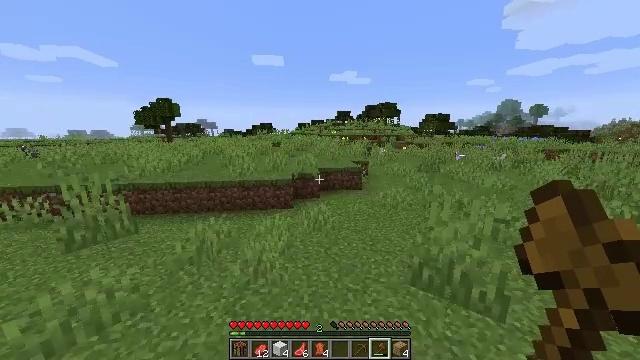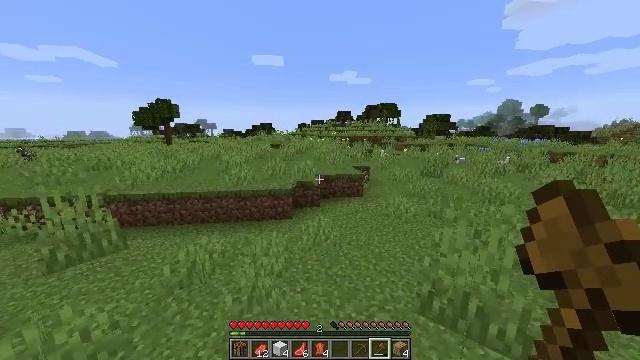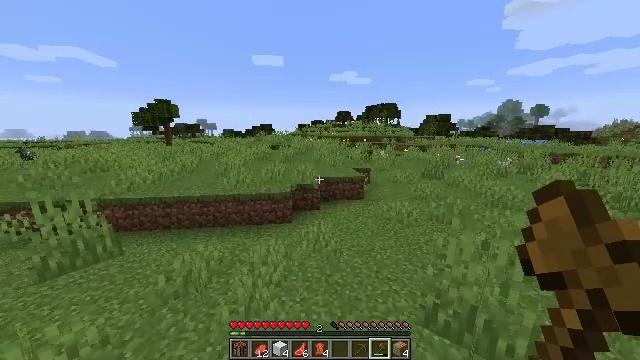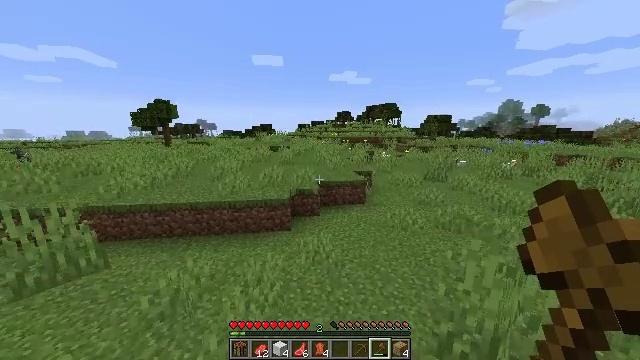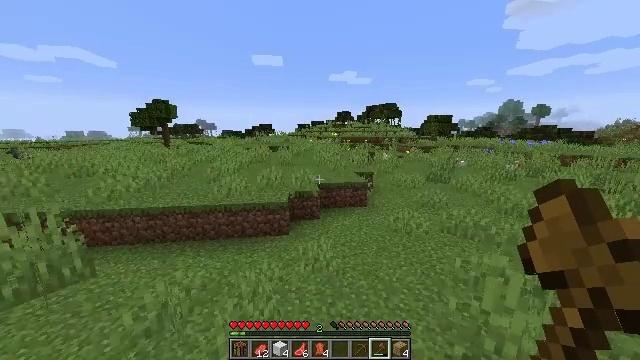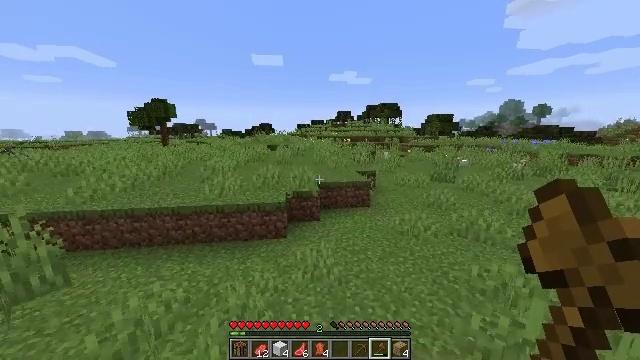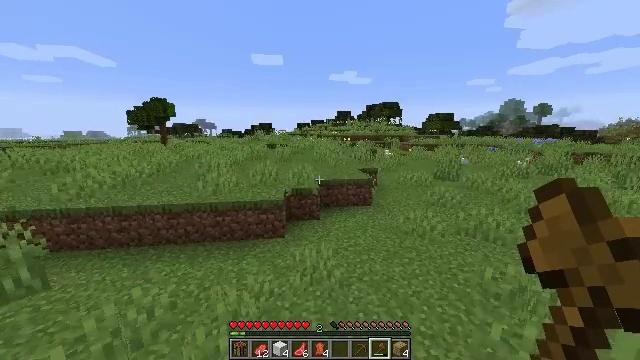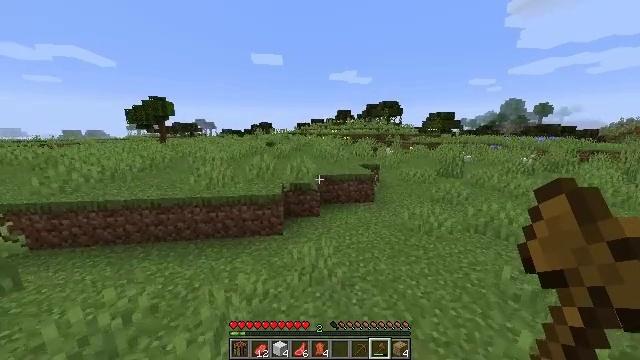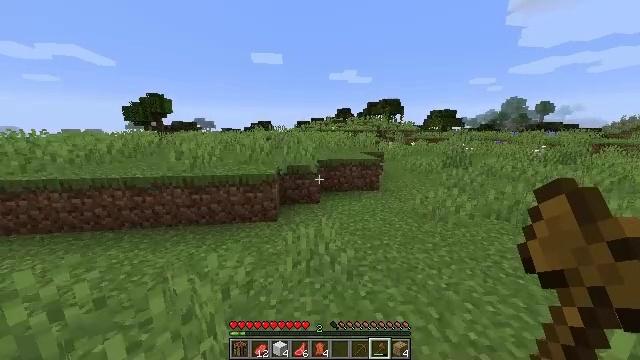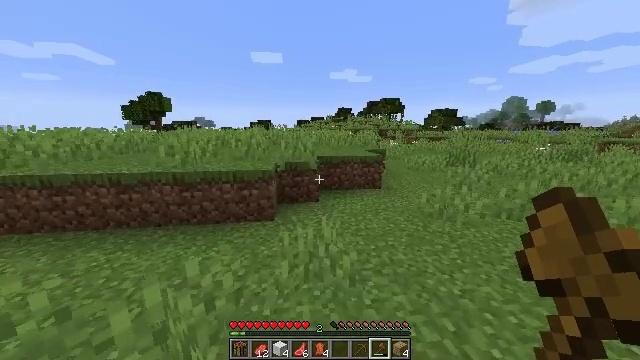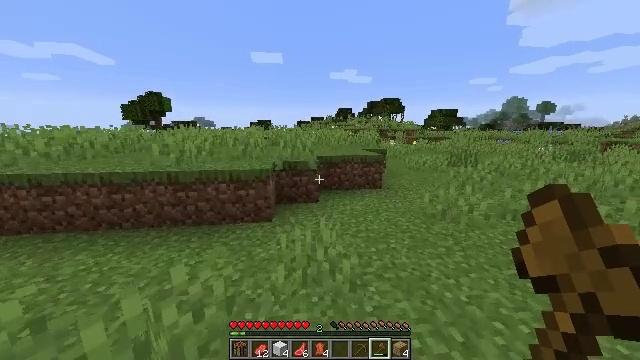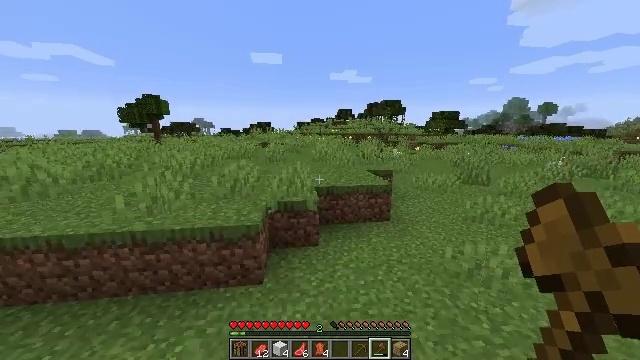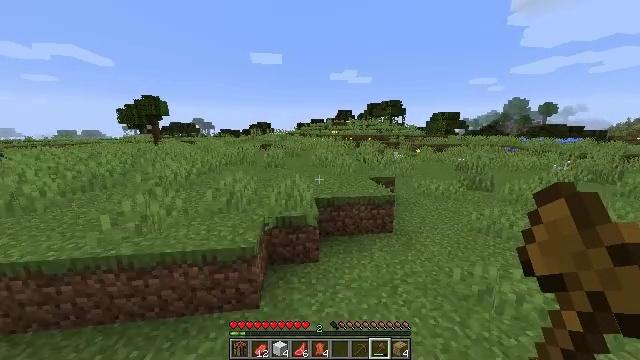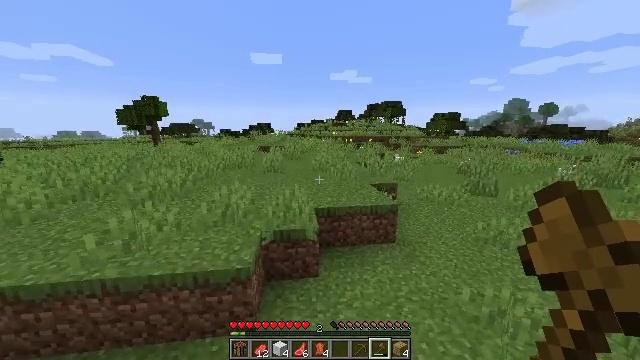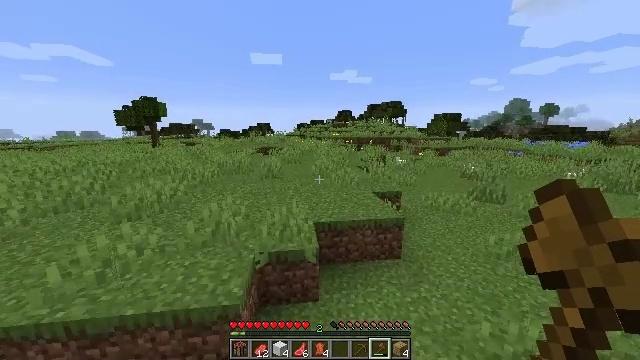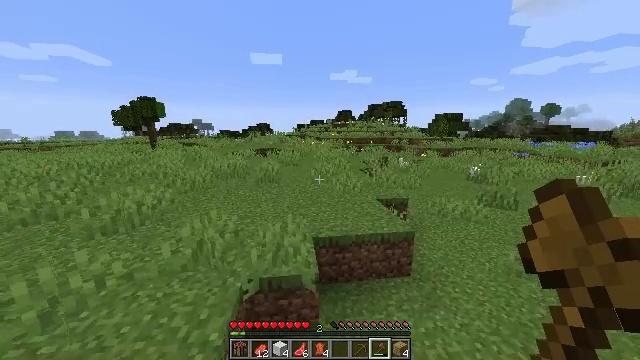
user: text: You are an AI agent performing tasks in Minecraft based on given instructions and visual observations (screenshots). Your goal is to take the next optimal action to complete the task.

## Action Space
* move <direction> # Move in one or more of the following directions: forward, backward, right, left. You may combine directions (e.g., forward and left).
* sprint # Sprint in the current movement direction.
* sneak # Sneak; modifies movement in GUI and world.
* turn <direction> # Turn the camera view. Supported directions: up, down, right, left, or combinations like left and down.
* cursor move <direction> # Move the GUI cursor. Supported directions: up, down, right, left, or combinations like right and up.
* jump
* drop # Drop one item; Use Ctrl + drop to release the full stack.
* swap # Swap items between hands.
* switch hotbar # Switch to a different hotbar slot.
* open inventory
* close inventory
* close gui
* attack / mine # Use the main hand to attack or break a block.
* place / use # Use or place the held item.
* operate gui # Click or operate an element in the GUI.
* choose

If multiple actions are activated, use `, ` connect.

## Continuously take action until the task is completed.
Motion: motion action
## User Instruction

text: Pick up the cornflower in the field.
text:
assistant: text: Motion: move forward, sprint, jump
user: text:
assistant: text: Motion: move forward, sprint, jump
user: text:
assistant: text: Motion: move forward, sprint, jump
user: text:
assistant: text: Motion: move forward, sprint, jump
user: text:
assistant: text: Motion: move forward, sprint, jump
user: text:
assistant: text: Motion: move forward, sprint, jump
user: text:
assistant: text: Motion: move forward, sprint, jump
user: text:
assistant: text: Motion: move forward, sprint, jump
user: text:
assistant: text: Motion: move forward, sprint, jump
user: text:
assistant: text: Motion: move forward, sprint, jump
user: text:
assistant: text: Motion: move forward, sprint, jump
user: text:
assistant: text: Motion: move forward, sprint, jump
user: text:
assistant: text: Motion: move forward, sprint, jump
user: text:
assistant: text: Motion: move forward, sprint, jump
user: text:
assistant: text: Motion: move forward, sprint, jump
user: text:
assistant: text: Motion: move forward, sprint, jump
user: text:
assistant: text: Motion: move forward, sprint, jump
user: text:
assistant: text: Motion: move forward, sprint, jump
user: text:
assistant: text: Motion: move forward, sprint, jump
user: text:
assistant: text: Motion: move forward, sprint, jump
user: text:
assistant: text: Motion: move forward, sprint, jump
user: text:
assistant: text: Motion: move forward, sprint, jump
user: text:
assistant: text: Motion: move forward, sprint, jump
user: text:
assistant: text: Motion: move forward, sprint, jump
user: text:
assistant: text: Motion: move forward, sprint, jump
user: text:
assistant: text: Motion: move forward, sprint, jump
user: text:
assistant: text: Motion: move forward, sprint, jump
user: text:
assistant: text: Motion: move forward, sprint, jump
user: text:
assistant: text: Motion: move forward, sprint, jump
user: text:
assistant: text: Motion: move forward, sprint, jump